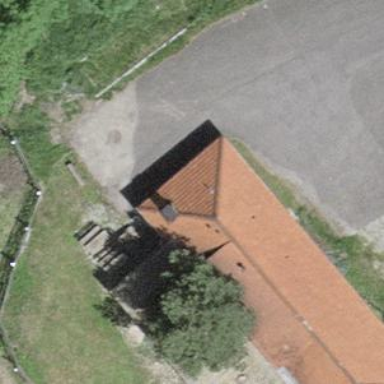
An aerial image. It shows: Cabin is depicted in the image.